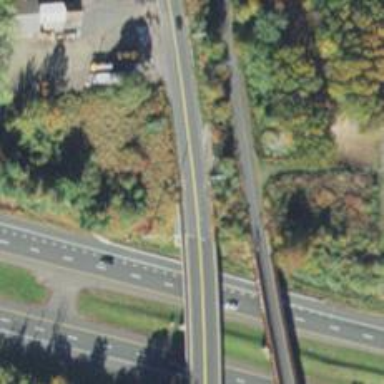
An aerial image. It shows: Tertiary road with bridge.